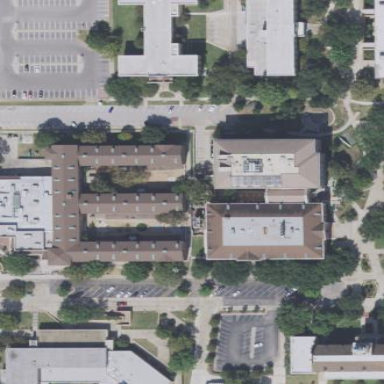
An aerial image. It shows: Dormitory building.